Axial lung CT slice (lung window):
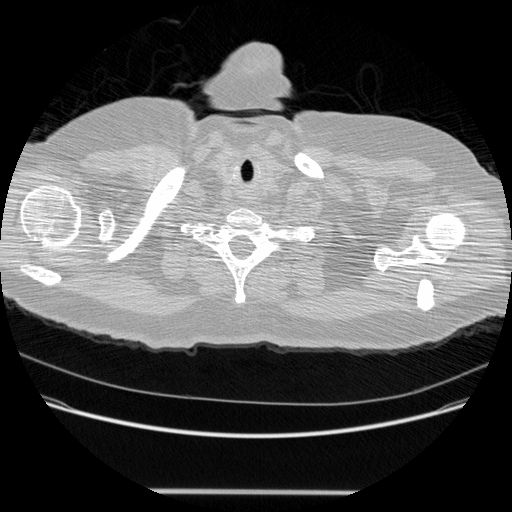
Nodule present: no